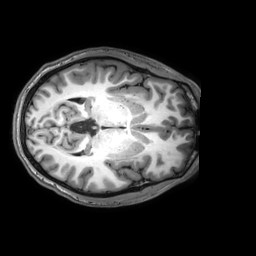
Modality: T1w
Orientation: axial
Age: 26
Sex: male